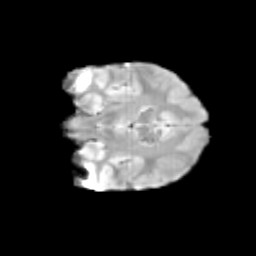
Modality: T2w
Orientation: coronal
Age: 9
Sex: male
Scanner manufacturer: siemens
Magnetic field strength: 3 T
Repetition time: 3.8 s
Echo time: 0.07 s